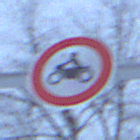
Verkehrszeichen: VerbotKraftraeder
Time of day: Midday
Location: Outdoor (Nature)
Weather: Overcast
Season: Winter
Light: Natural